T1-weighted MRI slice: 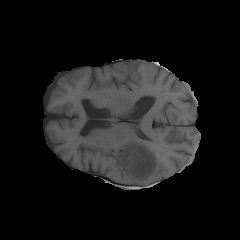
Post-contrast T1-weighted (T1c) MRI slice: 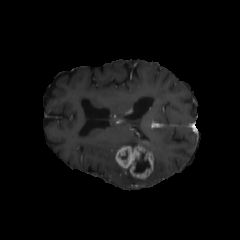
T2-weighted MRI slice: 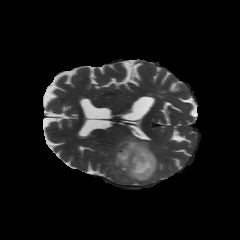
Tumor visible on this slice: yes